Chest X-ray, PA view. Patient: 52 years old, sex M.
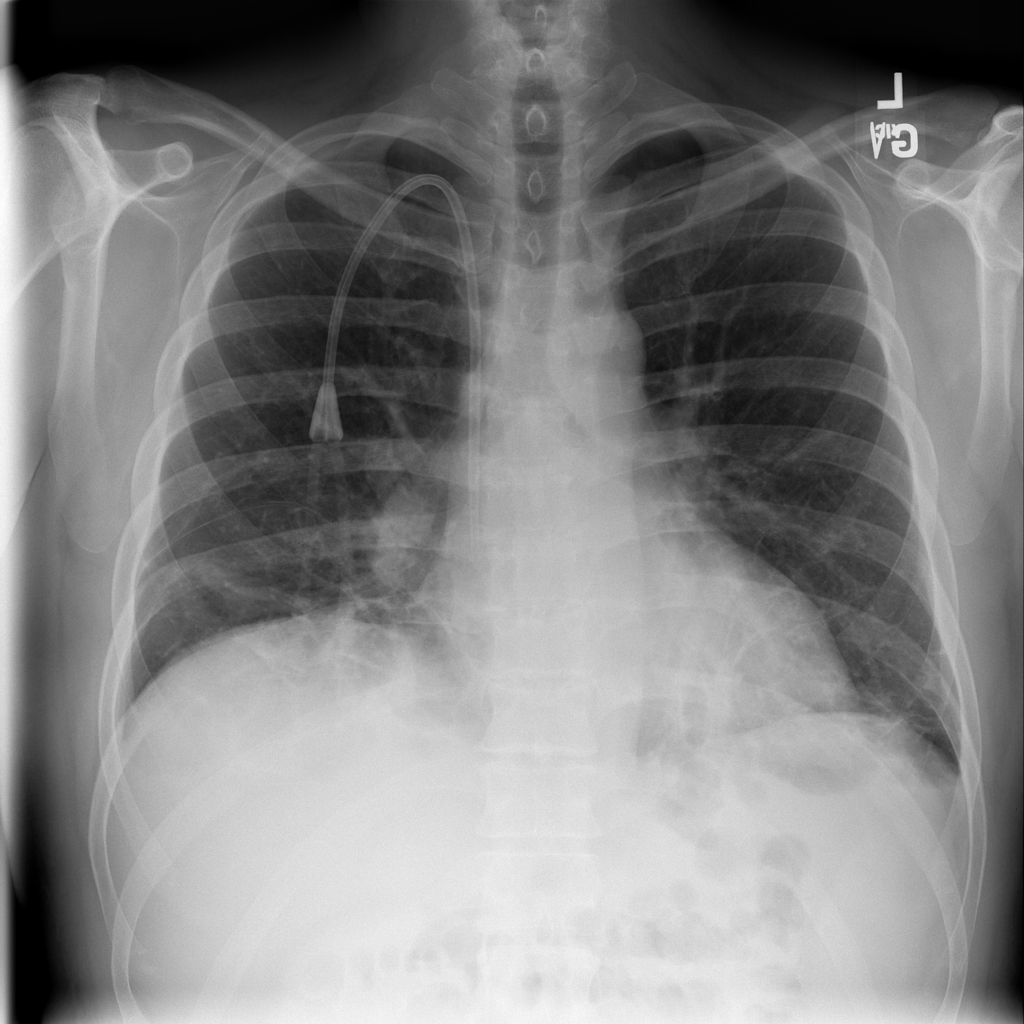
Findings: Atelectasis, Infiltration